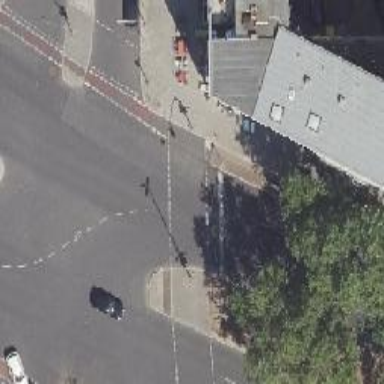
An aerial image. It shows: Crossing with traffic signals.